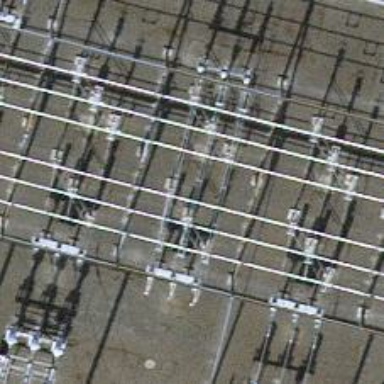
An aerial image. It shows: Power line with 3 cables in bay configuration.